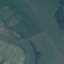
Land use / land cover class: Pasture